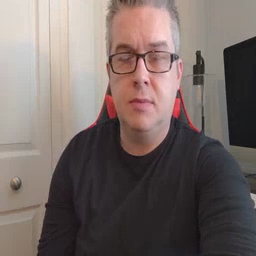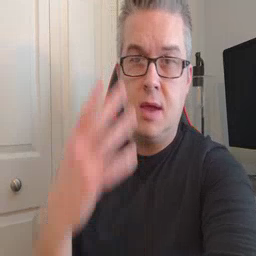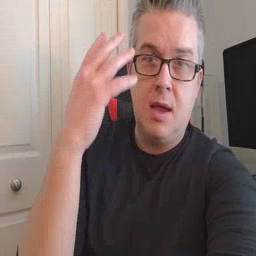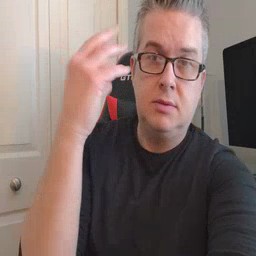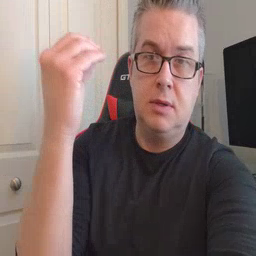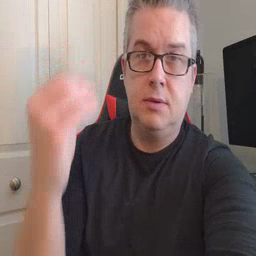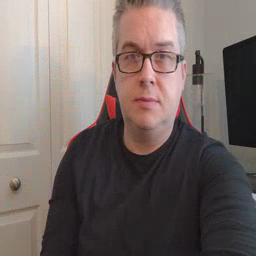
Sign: outside